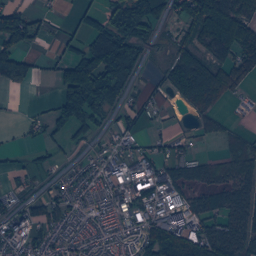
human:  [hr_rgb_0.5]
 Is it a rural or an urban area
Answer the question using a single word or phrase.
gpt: urban

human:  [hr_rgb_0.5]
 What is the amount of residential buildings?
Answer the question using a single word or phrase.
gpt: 2285

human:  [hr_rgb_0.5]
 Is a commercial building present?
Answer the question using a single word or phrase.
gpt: yes

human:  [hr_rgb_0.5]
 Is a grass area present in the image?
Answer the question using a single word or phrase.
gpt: yes

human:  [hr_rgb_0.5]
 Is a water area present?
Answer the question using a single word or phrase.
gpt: yes

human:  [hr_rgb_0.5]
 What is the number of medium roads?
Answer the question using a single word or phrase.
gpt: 0

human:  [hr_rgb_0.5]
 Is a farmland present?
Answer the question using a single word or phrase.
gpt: yes

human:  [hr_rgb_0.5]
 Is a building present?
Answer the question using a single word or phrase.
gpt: yes

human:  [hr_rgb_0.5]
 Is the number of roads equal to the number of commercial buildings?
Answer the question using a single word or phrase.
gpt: no

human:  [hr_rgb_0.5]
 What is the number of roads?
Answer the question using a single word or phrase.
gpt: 424

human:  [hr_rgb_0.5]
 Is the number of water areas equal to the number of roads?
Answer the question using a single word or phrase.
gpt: no

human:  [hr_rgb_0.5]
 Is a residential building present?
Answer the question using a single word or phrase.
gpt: yes

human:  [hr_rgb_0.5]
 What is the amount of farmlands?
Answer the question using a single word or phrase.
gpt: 60

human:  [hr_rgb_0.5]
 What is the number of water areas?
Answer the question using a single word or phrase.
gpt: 9

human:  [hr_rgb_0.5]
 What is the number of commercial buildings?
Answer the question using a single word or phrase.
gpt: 92

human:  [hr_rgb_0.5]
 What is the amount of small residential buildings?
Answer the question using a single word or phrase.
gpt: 2262

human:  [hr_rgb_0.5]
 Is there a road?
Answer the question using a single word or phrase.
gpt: yes

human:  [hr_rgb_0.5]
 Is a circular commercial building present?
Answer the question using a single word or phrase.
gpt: no

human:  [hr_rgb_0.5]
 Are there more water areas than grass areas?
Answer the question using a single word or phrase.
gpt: no

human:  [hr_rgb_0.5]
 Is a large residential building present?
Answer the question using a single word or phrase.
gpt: yes

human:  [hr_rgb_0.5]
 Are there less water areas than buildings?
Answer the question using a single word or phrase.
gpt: yes

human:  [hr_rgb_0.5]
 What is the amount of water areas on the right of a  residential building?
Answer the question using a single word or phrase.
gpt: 9

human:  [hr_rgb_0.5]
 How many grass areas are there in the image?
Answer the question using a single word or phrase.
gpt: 223

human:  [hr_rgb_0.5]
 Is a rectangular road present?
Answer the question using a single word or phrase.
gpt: no

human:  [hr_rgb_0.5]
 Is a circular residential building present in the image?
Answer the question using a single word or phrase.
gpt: yes

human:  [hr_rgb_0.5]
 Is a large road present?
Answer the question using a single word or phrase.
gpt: no

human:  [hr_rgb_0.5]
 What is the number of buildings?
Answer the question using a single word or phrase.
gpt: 2387

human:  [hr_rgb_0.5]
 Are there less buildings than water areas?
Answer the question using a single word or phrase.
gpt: no

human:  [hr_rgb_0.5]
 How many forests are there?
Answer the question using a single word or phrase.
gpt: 165

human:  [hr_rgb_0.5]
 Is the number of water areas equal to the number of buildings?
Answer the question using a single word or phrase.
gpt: no

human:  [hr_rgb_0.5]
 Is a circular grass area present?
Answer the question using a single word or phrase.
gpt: no

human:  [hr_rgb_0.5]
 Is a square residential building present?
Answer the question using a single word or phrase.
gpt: yes

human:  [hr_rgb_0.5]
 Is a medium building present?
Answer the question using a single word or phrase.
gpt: yes

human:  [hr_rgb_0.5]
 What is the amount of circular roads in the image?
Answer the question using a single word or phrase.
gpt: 0

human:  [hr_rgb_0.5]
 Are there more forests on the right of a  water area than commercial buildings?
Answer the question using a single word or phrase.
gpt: yes

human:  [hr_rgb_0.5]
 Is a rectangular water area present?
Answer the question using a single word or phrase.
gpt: yes

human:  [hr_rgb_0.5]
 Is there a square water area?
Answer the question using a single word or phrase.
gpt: yes

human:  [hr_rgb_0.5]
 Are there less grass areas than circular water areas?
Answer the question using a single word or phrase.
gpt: no

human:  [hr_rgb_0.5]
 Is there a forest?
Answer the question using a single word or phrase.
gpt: yes

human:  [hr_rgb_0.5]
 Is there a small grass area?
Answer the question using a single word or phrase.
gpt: yes

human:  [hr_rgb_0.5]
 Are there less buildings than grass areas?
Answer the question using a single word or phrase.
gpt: no

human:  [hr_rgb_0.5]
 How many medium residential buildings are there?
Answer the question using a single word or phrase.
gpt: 19

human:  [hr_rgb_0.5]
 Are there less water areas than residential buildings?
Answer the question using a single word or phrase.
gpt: yes

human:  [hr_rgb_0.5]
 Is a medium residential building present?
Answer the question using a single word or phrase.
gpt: yes

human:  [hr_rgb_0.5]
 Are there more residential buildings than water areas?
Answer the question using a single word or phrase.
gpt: yes

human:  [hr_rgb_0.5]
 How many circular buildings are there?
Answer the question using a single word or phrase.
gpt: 5

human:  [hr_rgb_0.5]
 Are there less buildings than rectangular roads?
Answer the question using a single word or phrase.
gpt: no

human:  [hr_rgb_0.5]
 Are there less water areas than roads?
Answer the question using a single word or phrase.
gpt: yes

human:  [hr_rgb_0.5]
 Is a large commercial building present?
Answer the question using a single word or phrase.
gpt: yes

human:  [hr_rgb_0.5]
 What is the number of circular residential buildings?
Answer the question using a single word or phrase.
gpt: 5

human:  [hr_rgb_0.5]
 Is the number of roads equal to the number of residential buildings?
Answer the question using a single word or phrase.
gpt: no

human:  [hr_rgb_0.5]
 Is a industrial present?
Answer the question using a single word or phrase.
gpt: yes

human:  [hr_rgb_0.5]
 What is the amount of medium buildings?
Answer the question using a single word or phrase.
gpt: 37

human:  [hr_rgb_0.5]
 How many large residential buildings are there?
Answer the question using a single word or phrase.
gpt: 4

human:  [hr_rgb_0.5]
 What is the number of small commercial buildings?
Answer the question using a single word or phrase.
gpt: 68

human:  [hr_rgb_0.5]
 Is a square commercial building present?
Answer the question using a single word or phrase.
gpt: no

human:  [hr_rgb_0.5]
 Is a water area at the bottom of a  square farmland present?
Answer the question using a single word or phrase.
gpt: no

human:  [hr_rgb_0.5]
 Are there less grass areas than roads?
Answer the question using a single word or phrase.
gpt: yes

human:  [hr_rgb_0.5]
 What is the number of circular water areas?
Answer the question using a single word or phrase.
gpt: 2

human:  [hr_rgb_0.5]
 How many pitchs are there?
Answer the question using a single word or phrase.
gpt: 4

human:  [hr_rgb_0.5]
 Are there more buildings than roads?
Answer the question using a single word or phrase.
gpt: yes

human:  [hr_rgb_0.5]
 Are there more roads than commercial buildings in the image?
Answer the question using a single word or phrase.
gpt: yes

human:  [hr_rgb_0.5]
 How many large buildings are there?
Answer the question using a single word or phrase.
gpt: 10

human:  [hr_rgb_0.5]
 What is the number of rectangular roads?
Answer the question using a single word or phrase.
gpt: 0